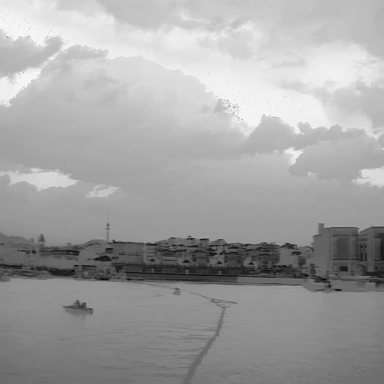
There are two canoes in the infrared image.